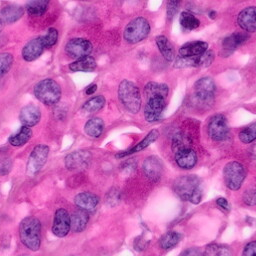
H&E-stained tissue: Pancreatic